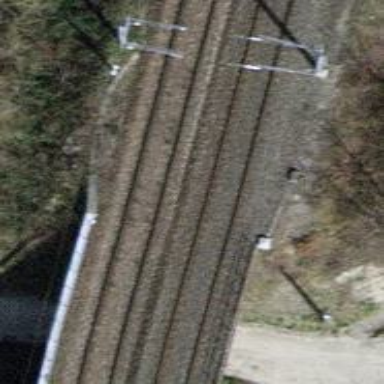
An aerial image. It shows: Bridge over electrified railway with contact line.